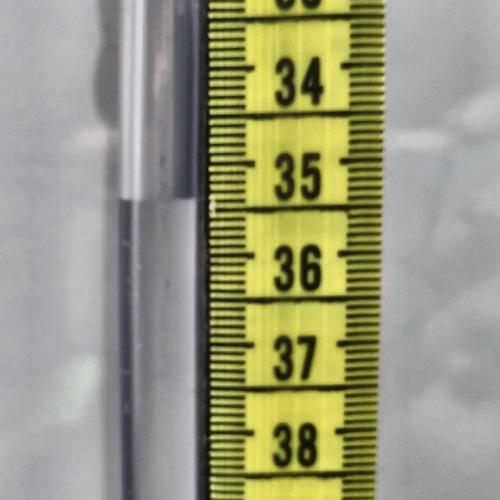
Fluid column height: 35.4 cm